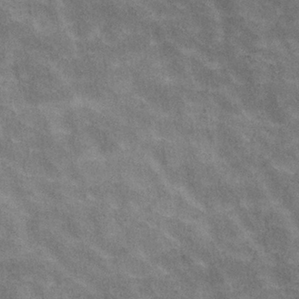
Label: frost